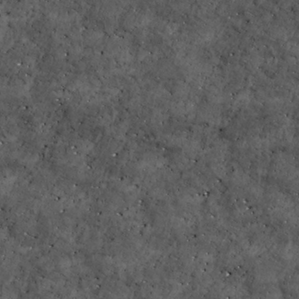
Label: non_frost